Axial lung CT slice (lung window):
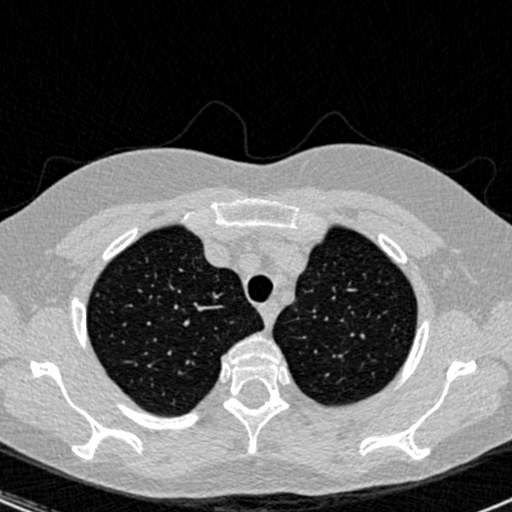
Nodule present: no